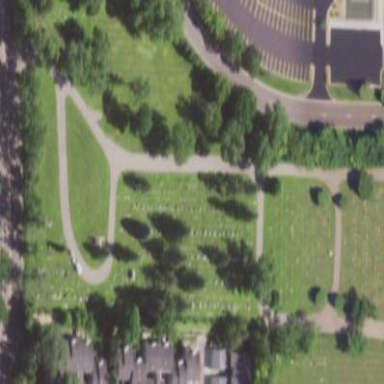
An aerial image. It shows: Cemetery.